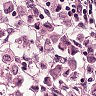
Metastatic tissue present: yes